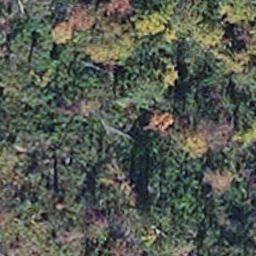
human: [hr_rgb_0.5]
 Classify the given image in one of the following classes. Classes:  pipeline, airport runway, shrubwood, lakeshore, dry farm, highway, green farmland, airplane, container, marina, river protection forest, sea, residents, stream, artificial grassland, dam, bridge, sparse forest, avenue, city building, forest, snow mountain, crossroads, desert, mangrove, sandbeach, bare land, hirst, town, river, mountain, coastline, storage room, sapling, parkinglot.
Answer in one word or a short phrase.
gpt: mangrove